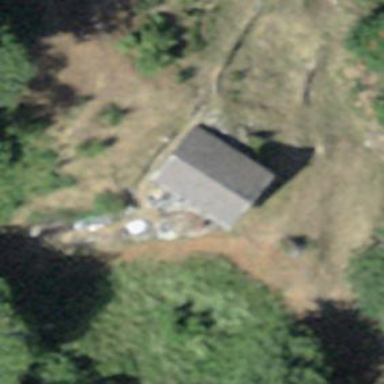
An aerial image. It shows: Cabin.